Here is the envelope spectrum of one vibration snapshot from a rolling-element bearing, with each characteristic fault-frequency family marked on the frequency axis. Diagnose the bearing from this image, choosing from: normal, inner_race, outer_race, ball.
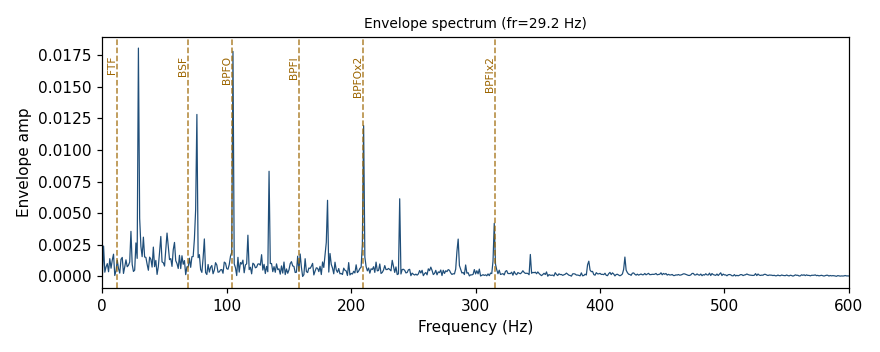
Answer: outer_race